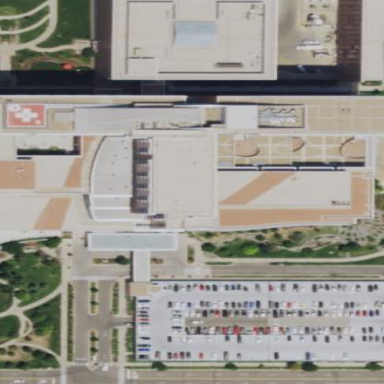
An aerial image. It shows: Hospital building providing healthcare services.